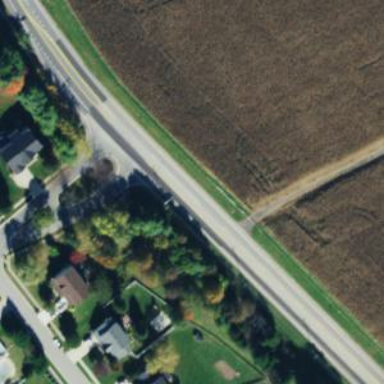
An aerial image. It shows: Primary highway.